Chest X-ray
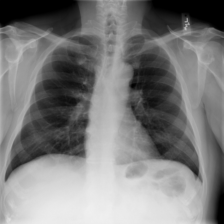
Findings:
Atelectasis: negative
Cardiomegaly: negative
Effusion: negative
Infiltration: negative
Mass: negative
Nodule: negative
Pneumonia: negative
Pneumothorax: negative
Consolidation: negative
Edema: negative
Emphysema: negative
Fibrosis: negative
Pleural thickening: negative
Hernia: negative